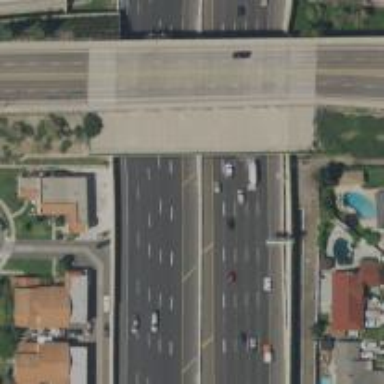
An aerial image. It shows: Asphalt motorway.